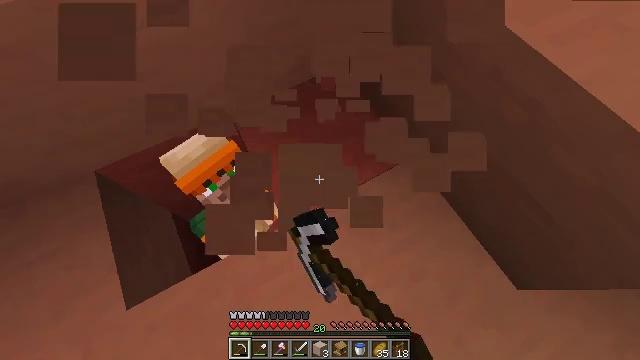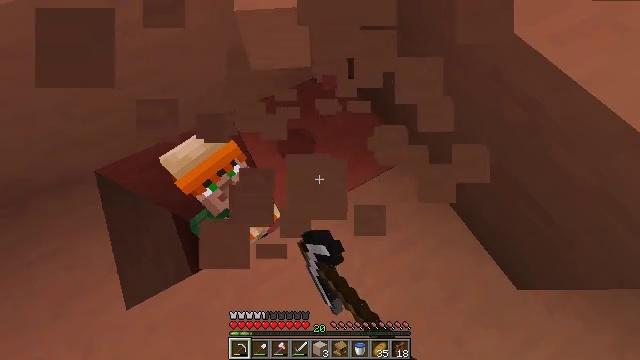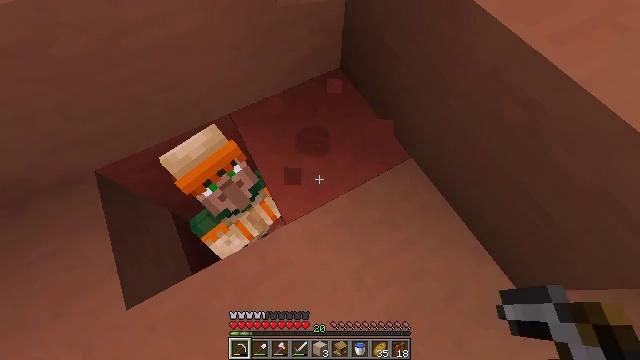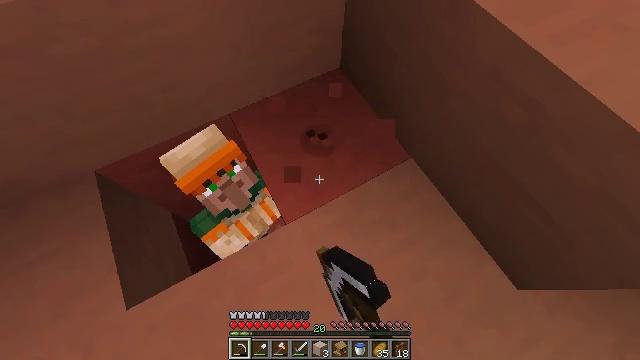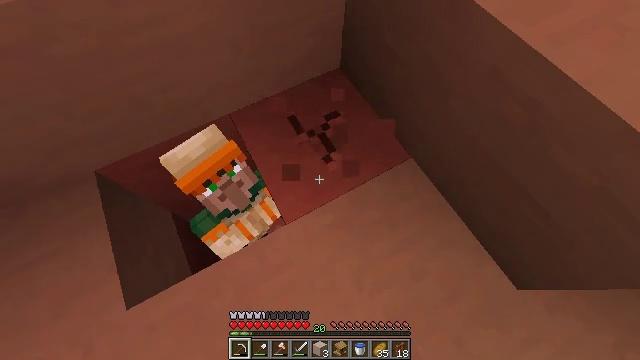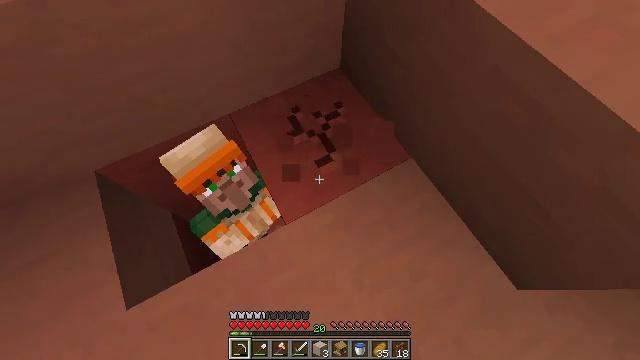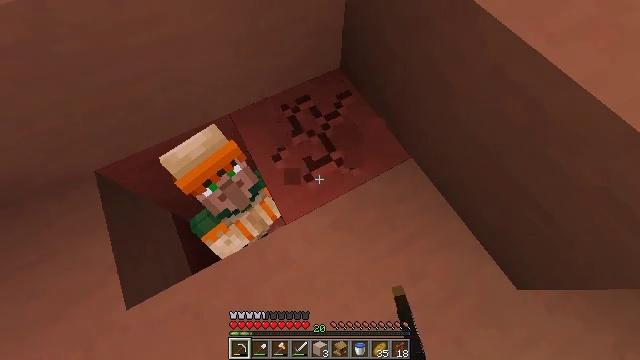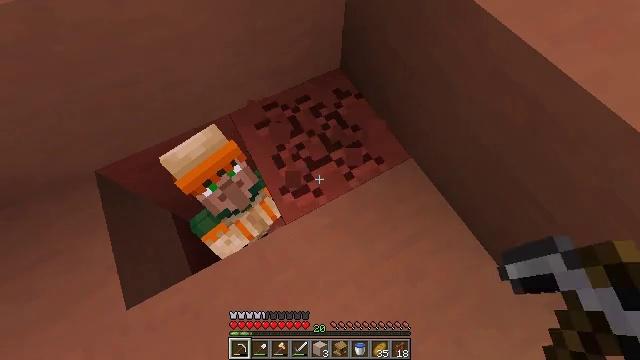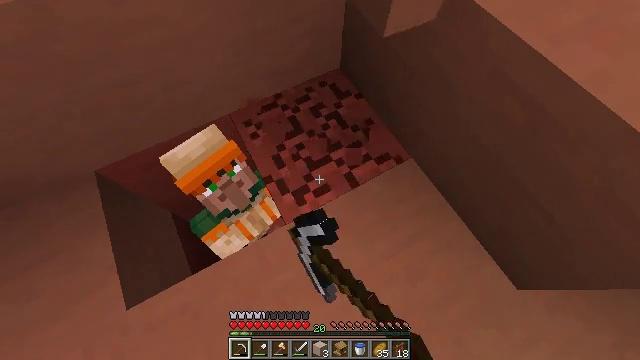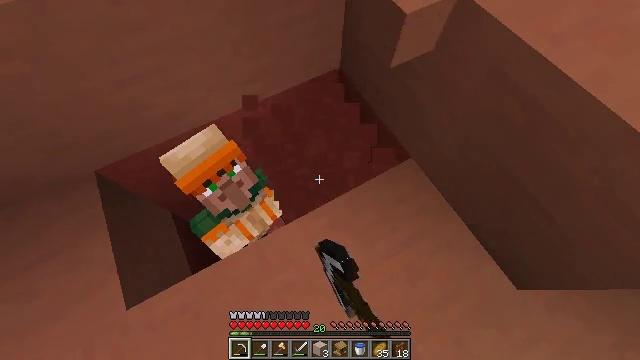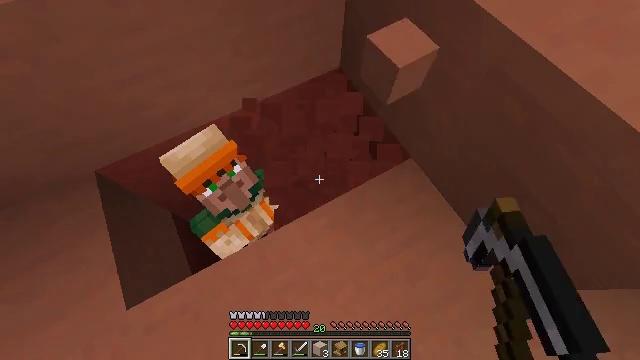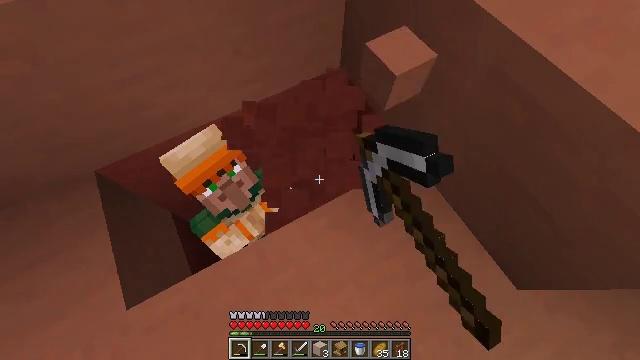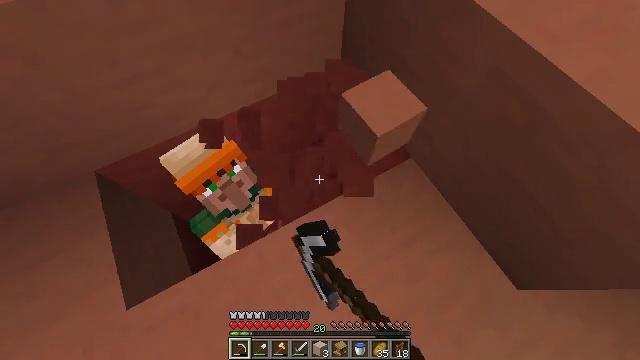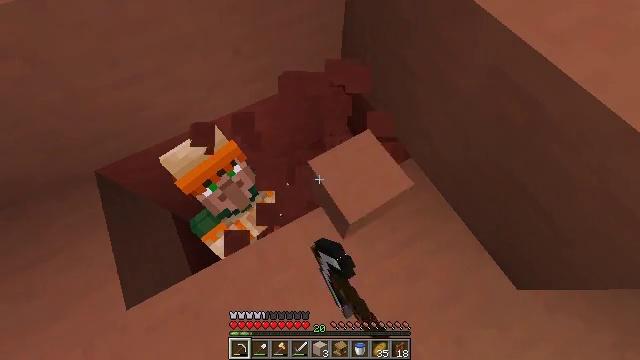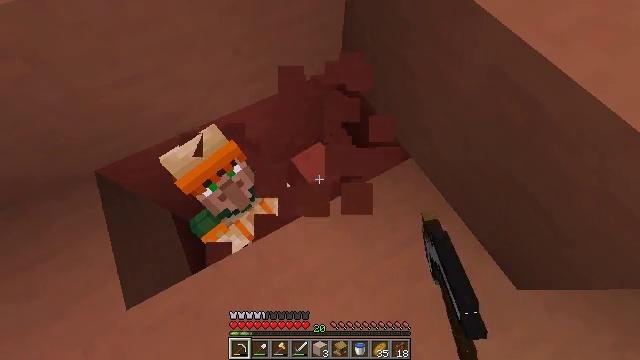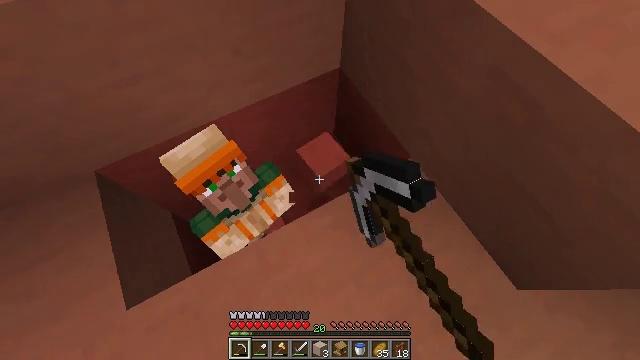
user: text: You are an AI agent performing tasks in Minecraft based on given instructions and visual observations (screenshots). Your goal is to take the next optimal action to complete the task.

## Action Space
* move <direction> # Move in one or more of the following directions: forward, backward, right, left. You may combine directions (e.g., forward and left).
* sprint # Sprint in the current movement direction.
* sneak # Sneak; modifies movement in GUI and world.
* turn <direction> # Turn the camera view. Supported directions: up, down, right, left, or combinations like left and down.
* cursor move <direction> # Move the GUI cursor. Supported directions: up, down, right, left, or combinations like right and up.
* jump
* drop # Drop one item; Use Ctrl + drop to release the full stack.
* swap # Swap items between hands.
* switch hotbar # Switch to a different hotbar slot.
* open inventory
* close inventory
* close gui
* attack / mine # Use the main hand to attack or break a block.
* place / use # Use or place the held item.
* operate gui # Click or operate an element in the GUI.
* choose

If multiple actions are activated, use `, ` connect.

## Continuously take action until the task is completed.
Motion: motion action
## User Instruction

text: Mine red terracotta from a structure.
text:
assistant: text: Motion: attack / mine
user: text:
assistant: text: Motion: attack / mine
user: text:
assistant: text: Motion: attack / mine
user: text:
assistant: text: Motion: attack / mine
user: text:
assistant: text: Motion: attack / mine
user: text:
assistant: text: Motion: attack / mine
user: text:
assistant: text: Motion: attack / mine
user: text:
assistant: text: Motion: attack / mine
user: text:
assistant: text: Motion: attack / mine
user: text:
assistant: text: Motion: attack / mine
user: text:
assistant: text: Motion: attack / mine
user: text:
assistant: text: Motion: attack / mine
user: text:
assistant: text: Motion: attack / mine
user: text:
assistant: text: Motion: attack / mine
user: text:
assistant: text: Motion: no_op
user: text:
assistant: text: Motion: no_op
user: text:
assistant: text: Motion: move forward, turn left and down
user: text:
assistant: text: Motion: move forward, turn down
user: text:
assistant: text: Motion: move forward, turn down
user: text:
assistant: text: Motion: turn down
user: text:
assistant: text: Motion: turn down
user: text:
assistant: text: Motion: turn down
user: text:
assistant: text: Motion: no_op
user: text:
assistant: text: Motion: no_op
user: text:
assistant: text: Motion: no_op
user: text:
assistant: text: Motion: no_op
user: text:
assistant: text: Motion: no_op
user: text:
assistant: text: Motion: attack / mine
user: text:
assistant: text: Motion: attack / mine
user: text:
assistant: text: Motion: attack / mine